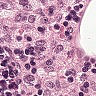
Metastatic tissue present: no